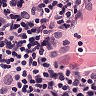
Metastatic tissue present: yes